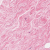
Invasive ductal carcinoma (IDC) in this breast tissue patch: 0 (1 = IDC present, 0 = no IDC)